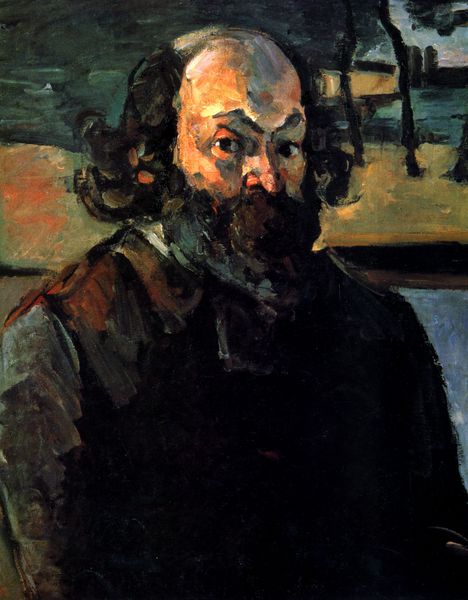
Titel: Selbstbildnis
Künstler: Paul Cézanne
Standort: Paris
Institution: Musée d'Orsay
Schlagwörter: baum, blau, dunkel, gemälde, himmel, mann, meer, schatten, wasser, wolken, baumstämme, bäume, cezanne, fluss, gelb, grob, grün, landschaft, ocker, sand, see, sitzen, stadt, teich, ufer, abend, ausschnitt, braun, cafe, frisur, grau, haar, hell, hintergrund, licht, lichter, mund, nase, ohr, orange, schwarz, stirn, stuhl, stühle, tisch, ölbild, blick, haus, park, rot, wiese, flächig, malerei, rock, alt, anzug, bart, hemd, jacke, arm, arme, augen, bärtig, falten, gesicht, kragen, mensch, vollbart, ärmel, bild, bildnis, herr, portrait, porträt, öl, häuser, natur, stamm, gewässer, kanal, kirche, pastos, sonne, boden, insel, land, auge, haare, augenbrauen, brustbild, frontal, locken, ohren, schulter, schultern, boot, turm, aussicht, sommer, düster, man, abends, fläche, dorf, formen, tag, rauh, flus, ölgemälde, gewalt, hohe, stämme, duktus, ernst, brauen, glanz, glatze, maler, oberkörper, revers, selbstporträt, weste, hoch, striche, bauer, gauguin, fussboden, alter, türme, münchen, künstler, lockig, hohe stirn, selbstbildnis, denker, leinwand, pinsel, halbglatze, braue, flecken, selbstportrait, glanzlichter, stirm, gaugin, paul cezanne, leder, augenbraun, pinselstriche, lichts, undeutlich, russe, aufschlag, nasenflügel, rohr, anblicken, postimpressionismus, fauvismus, tache, autoportrait, nasenrücken, sachen, denkerstirn, barbe, hintergurnd, seöbstporträt, aussenwelle, bmeer, #schwarz, schrat, glatue, rotes haarban, busschige augenbraun